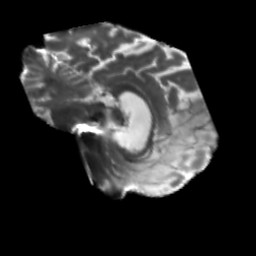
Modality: T2w
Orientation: sagittal
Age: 71
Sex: male
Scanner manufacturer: siemens
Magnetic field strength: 3 T
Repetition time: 5.47 s
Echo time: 0.0854 s